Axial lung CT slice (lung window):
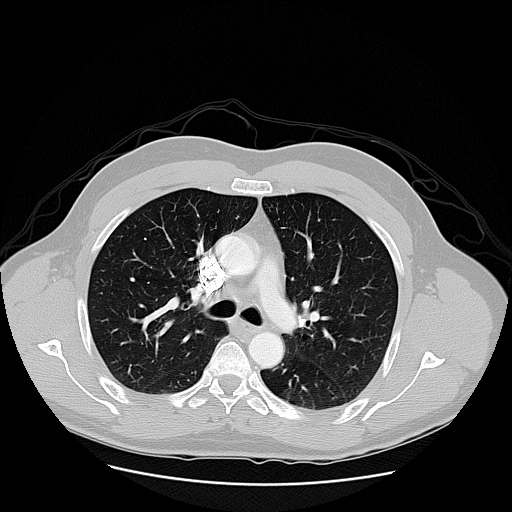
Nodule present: no